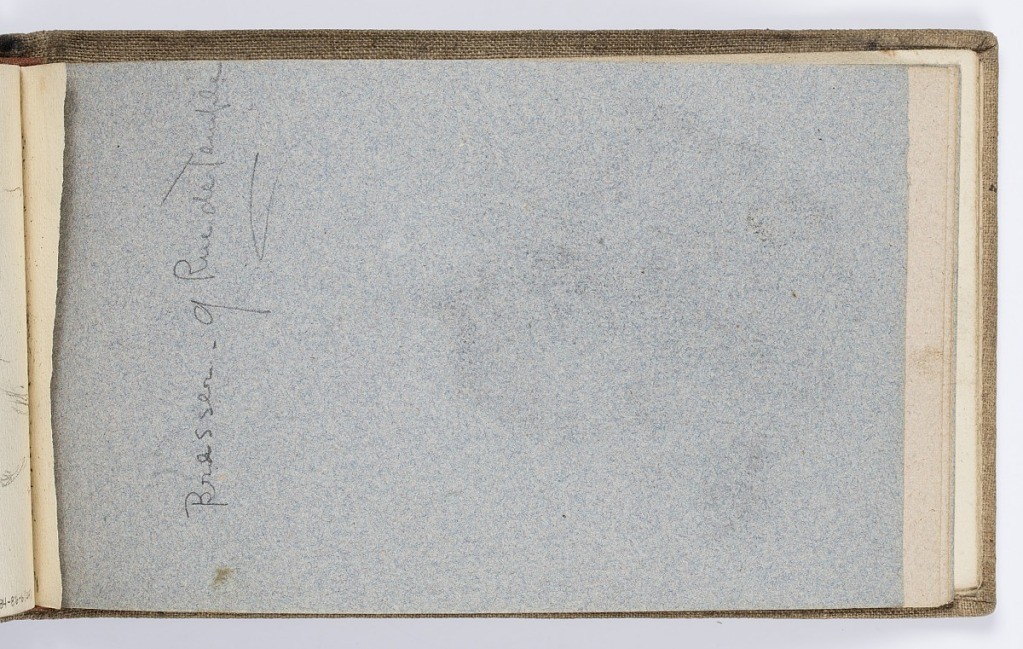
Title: Sketchbook Page
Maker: Kenyon Cox, American, 1856–1919
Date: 1877–78
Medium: Graphite on blue-grey paper
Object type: Sketchbook folio
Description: Recto: Page with notation of address; otherwise blank.
Verso: Portrait of a bust-length female figure in left profile.